Aerial crown-view tile of a tropical tree (Barro Colorado Island, Panama), acquired 20241112:
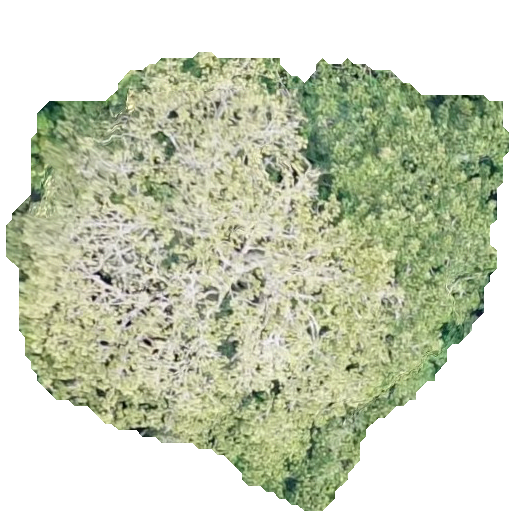
Species: Sterculia apetala
GBIF accepted scientific name: Sterculia apetala
Crown area: 254.66 m²